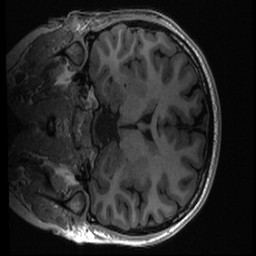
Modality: T1w
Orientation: coronal